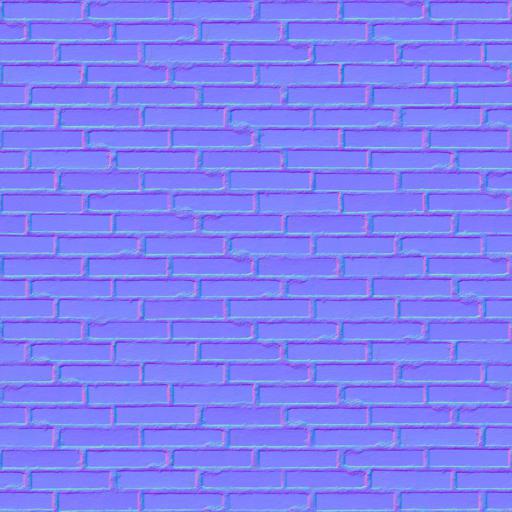
bricks orange